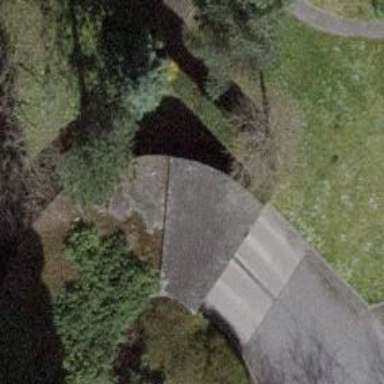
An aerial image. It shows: Driveway leading to service road.